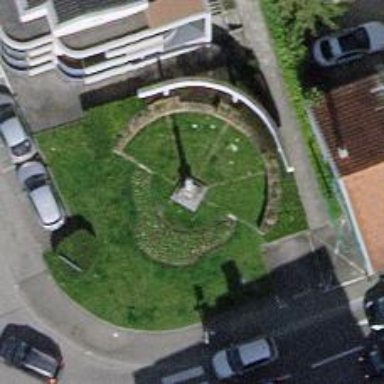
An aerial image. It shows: Historic wayside cross.